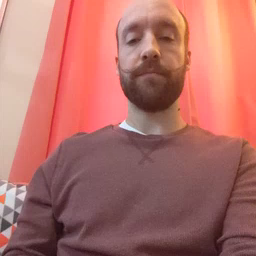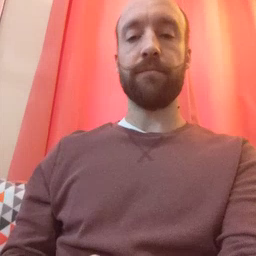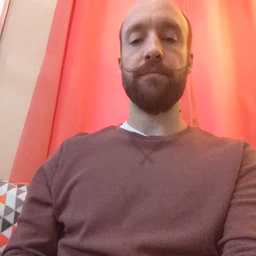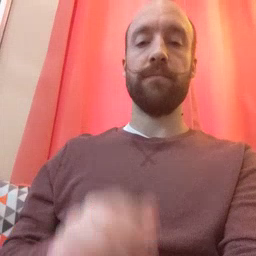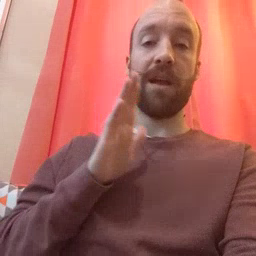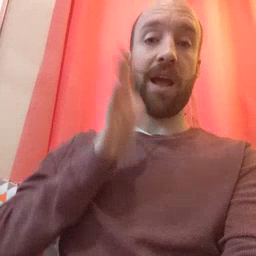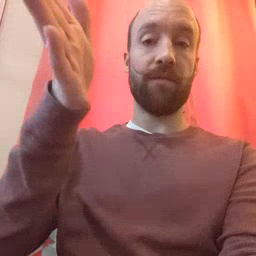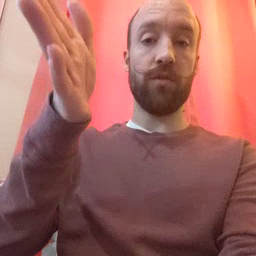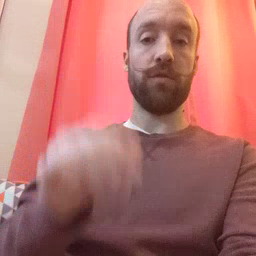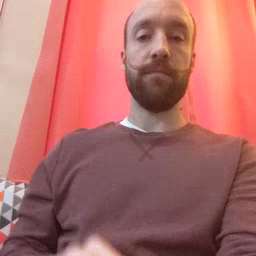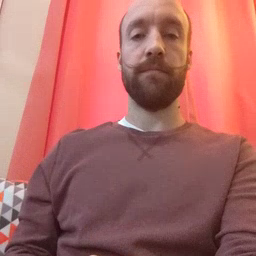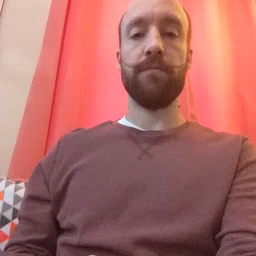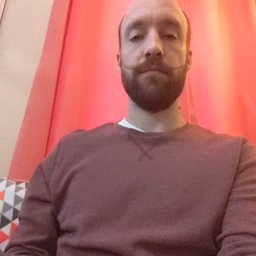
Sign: after